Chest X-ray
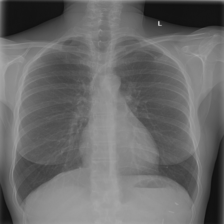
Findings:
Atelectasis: negative
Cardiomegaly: negative
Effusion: negative
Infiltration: negative
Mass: negative
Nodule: negative
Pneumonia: negative
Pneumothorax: negative
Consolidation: negative
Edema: negative
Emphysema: negative
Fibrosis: negative
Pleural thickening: negative
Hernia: negative